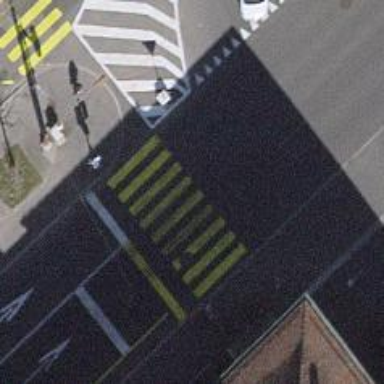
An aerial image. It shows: Zebra crossing with traffic signals. The crossing is marked by traffic lights.